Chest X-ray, PA view. Patient: 30 years old, sex F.
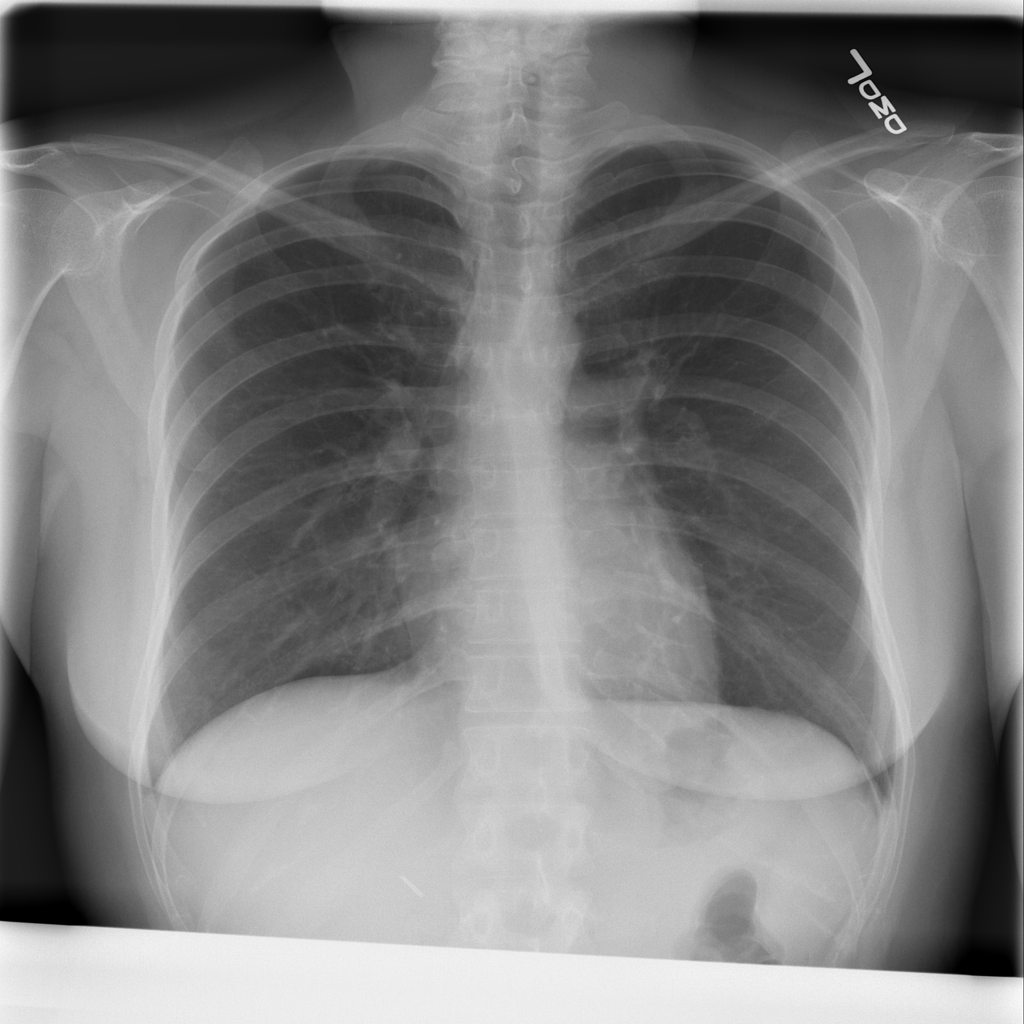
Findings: No Finding